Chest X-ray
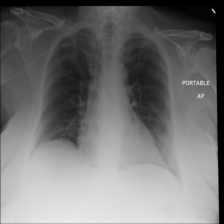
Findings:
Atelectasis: negative
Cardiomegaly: negative
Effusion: negative
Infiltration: negative
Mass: negative
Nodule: negative
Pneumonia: negative
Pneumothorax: negative
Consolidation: negative
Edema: negative
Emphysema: negative
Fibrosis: negative
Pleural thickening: negative
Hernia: negative